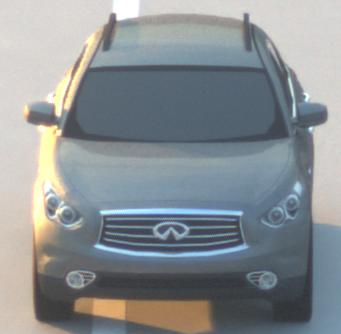
Make: Infiniti
Model: FX 37
Detailed model: FX (S51)
Model produced from: 2012/07
Model produced until: 2013/10
Doors: 5
Color: gray
Road condition: dry road
Daytime: sunrise or sunset
Contrast: medium contrast